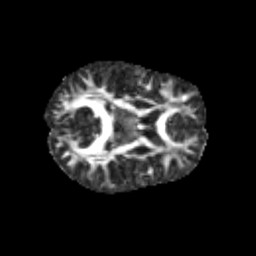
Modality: FA
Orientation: axial
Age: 10
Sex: female
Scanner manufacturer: siemens
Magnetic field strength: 3 T
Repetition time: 3.8 s
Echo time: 0.07 s